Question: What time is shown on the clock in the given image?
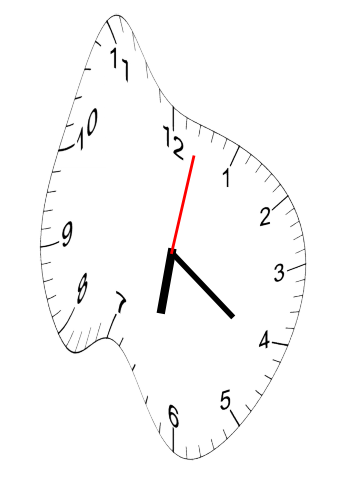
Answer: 06:21:02